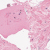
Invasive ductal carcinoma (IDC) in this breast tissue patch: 0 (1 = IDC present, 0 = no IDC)